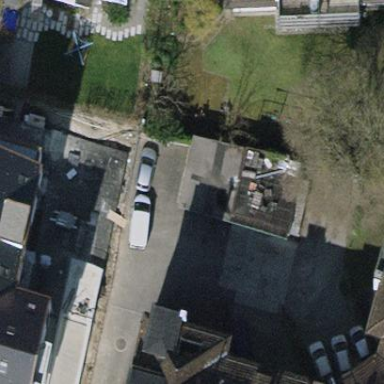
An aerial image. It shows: Group of garages.